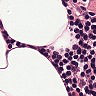
Metastatic tissue present: no